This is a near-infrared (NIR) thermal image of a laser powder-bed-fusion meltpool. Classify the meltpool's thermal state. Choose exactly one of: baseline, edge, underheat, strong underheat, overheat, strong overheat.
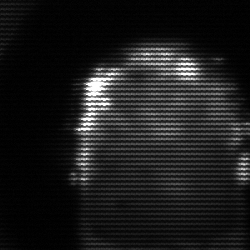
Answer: baseline